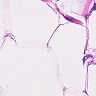
Metastatic tissue present: no